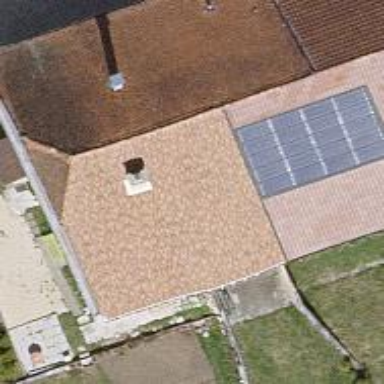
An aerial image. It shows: Simple house.